Aerial crown-view tile of a tropical tree (Barro Colorado Island, Panama), acquired 20250715:
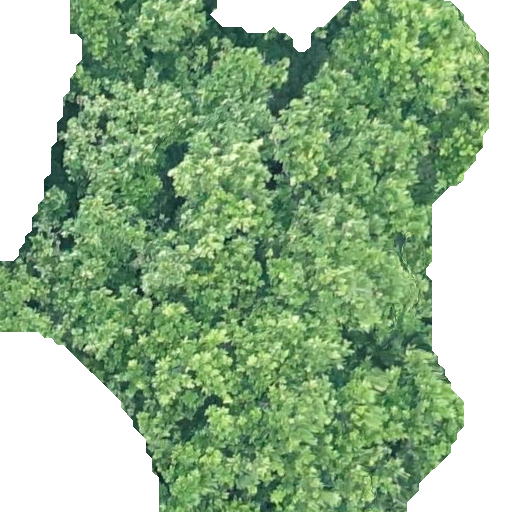
Species: Anacardium excelsum
GBIF accepted scientific name: Anacardium excelsum
Crown area: 310.468 m²